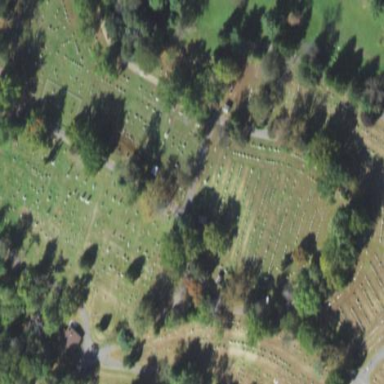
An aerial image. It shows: Cemetery.